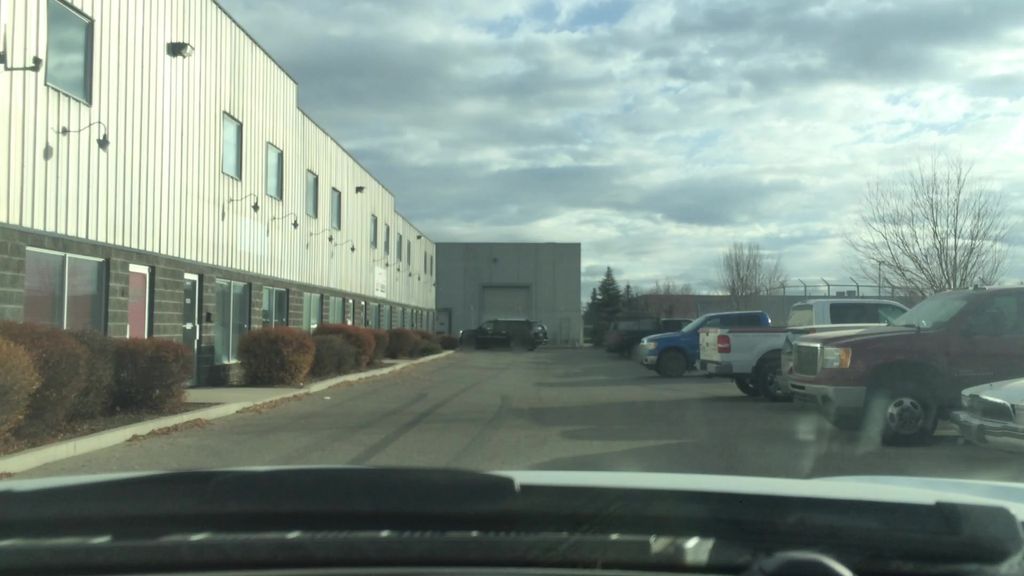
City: calgary